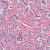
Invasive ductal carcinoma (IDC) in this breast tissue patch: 1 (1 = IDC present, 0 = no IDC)